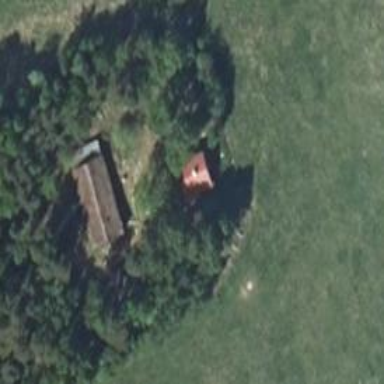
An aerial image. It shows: Farm with farmyard.